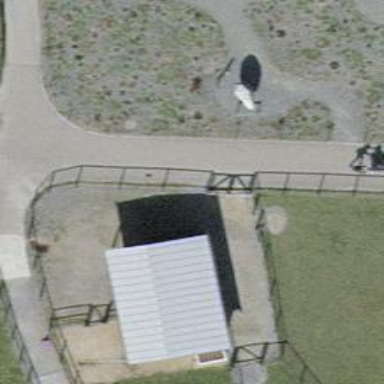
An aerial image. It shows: Gate.